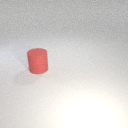
large red rubber cylinder